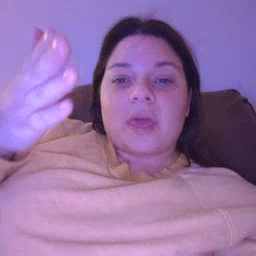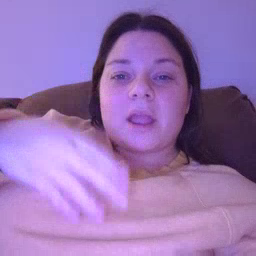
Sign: there